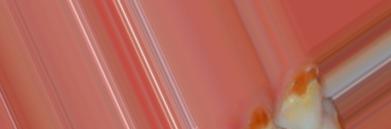
Condition: Caries